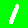
Digit: 1